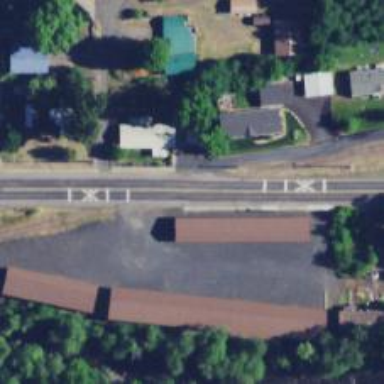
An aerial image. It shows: Railway level crossing.